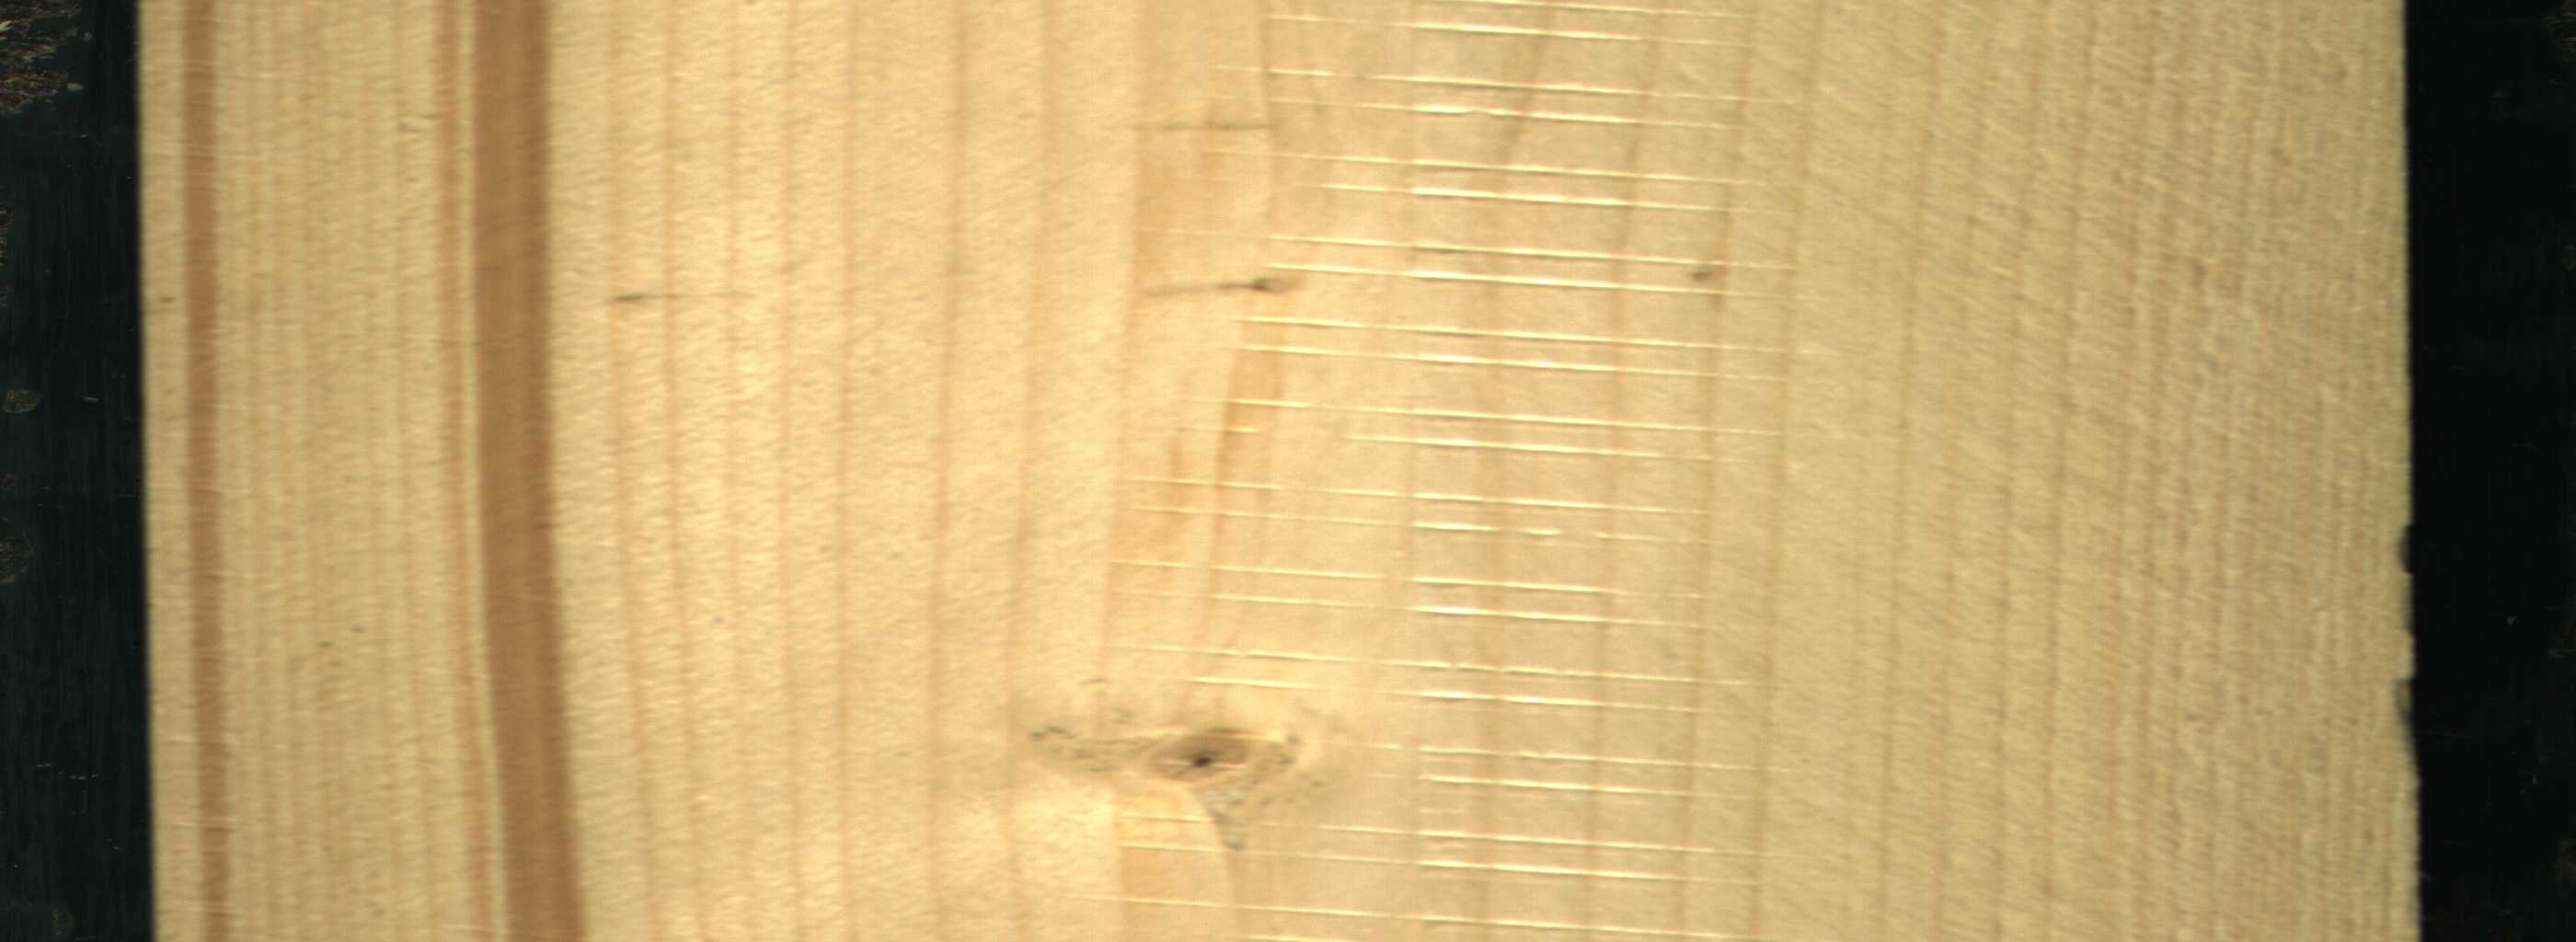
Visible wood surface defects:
Quartzity
Live_Knot